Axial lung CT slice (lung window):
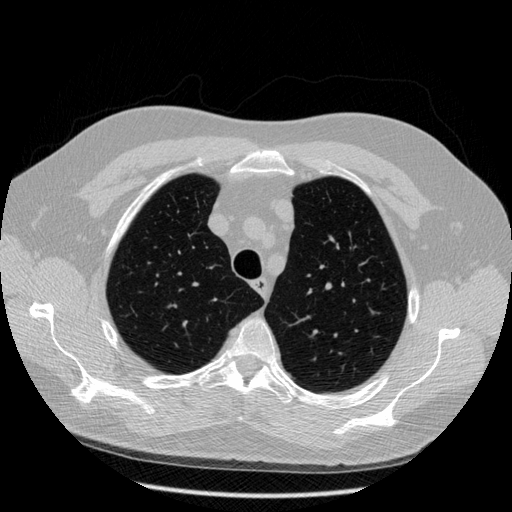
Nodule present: no